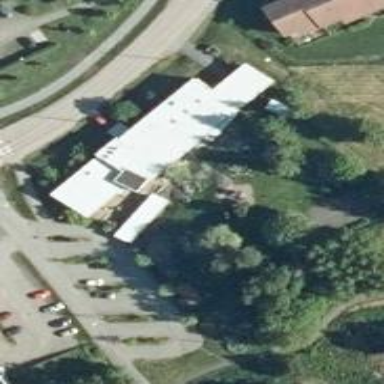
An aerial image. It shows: Kindergarten.